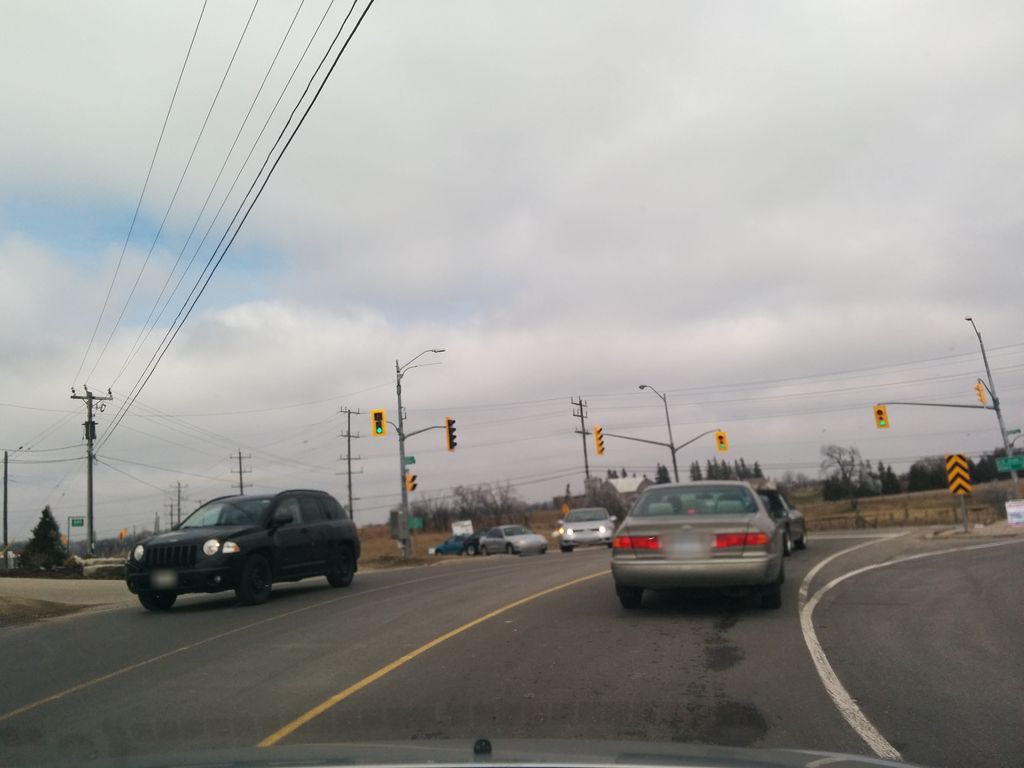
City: kitchener-waterloo